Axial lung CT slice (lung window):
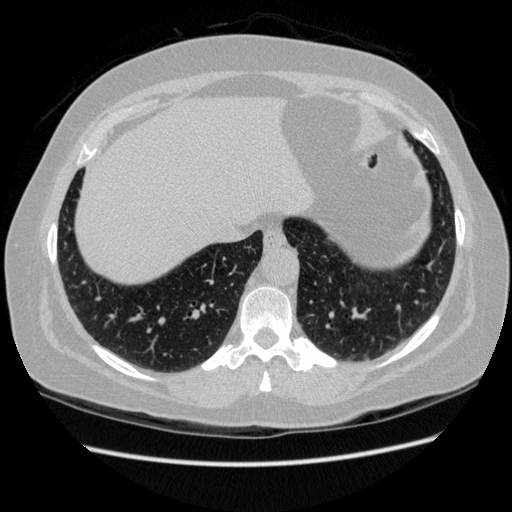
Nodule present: no